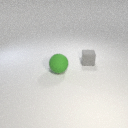
large green rubber sphere to the left of small gray rubber cube